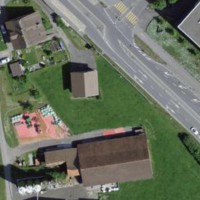
EUNIS habitat code: 57
Species observed at this site:
Buteo buteo